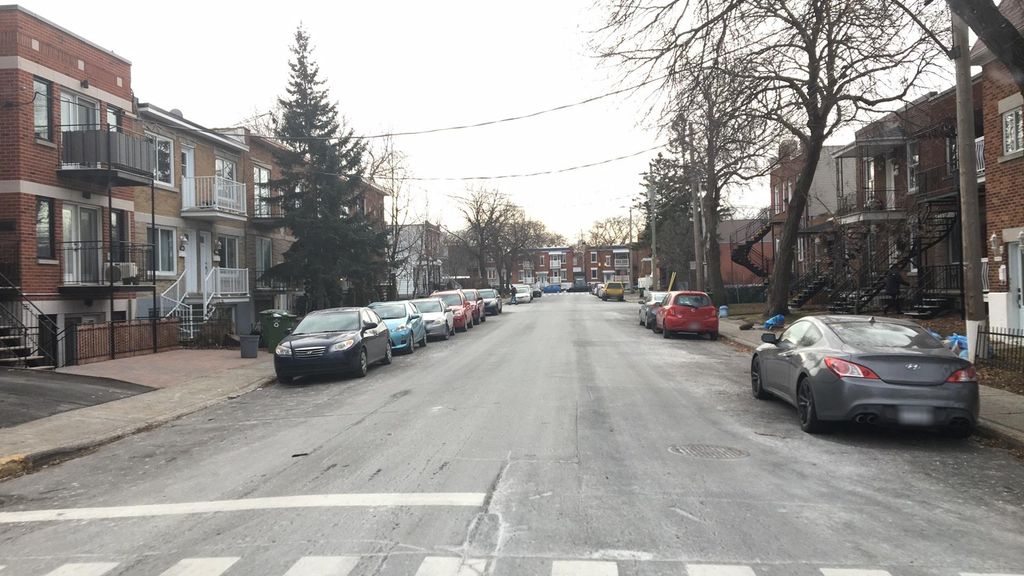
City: montreal